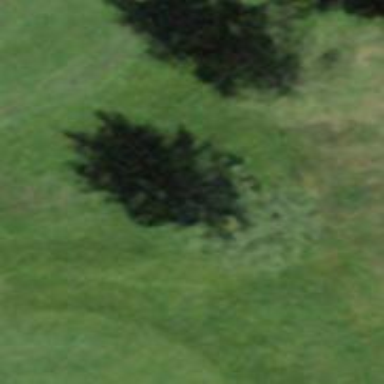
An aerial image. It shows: Needle-leaved tree in its natural environment.